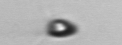
Label: Pyramimonas